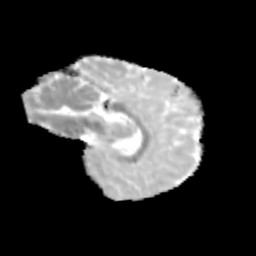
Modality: MD
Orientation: sagittal
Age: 10
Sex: female
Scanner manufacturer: siemens
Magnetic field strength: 3 T
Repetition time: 3.8 s
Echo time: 0.07 s